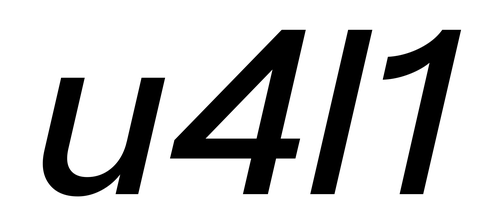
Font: InstrumentSans-Italic_Medium_Italic